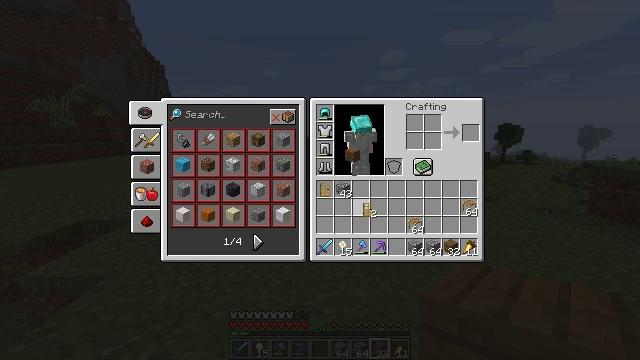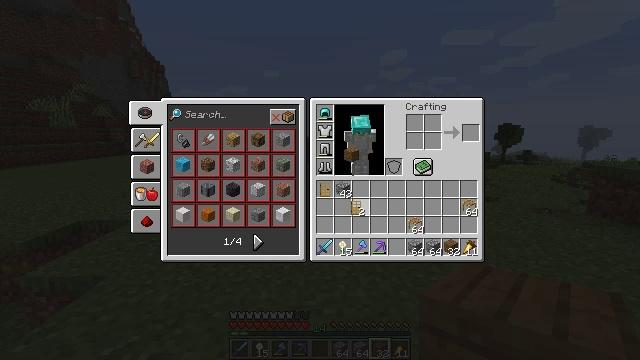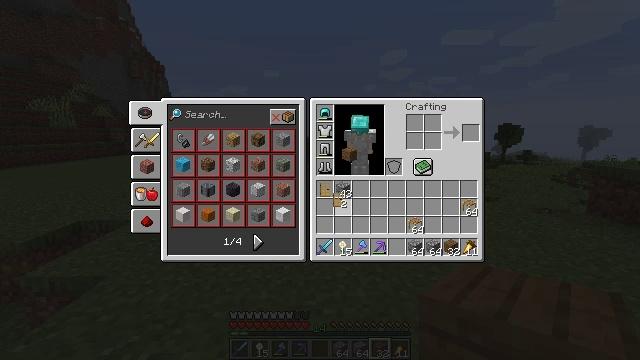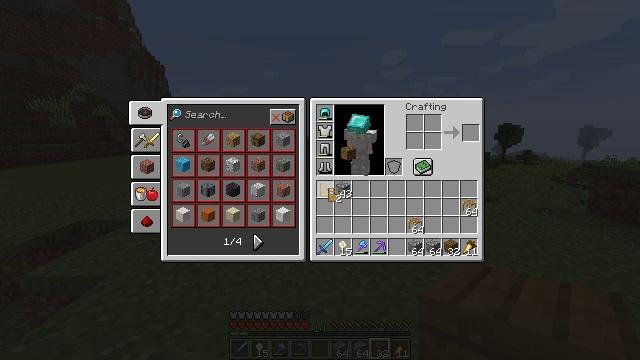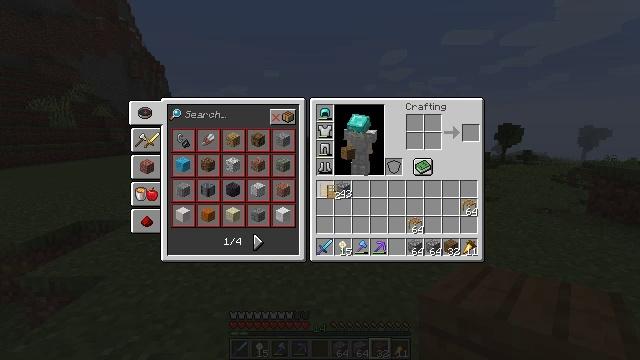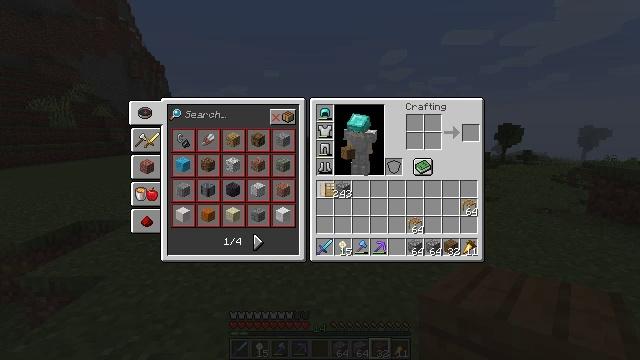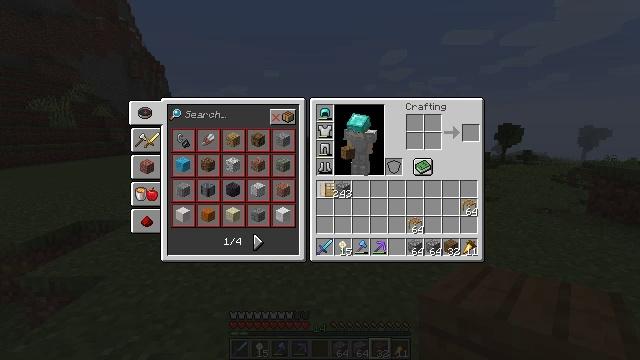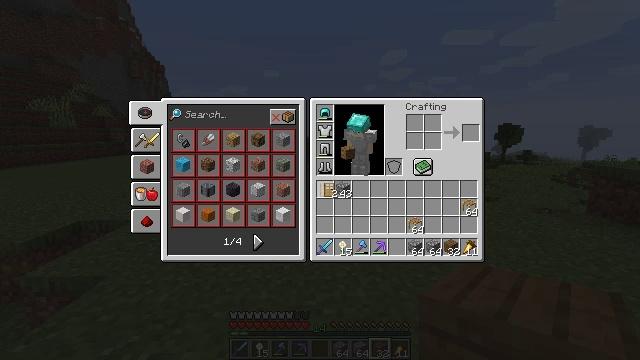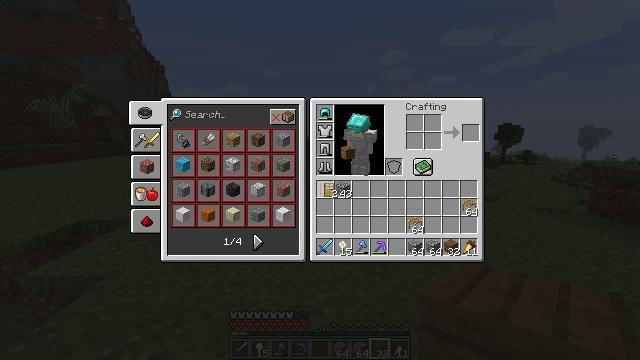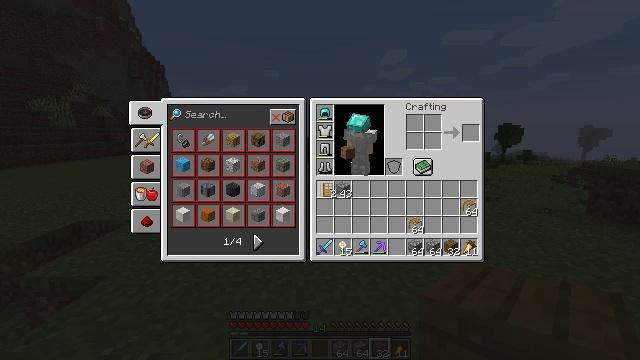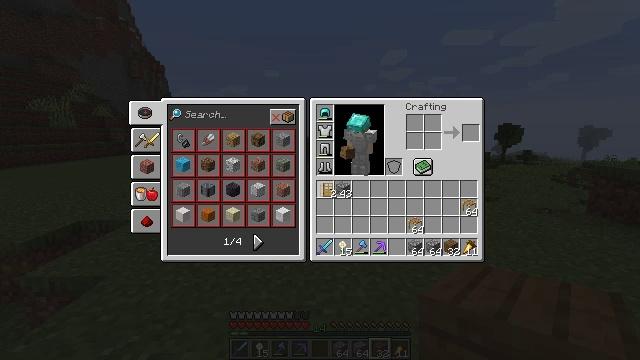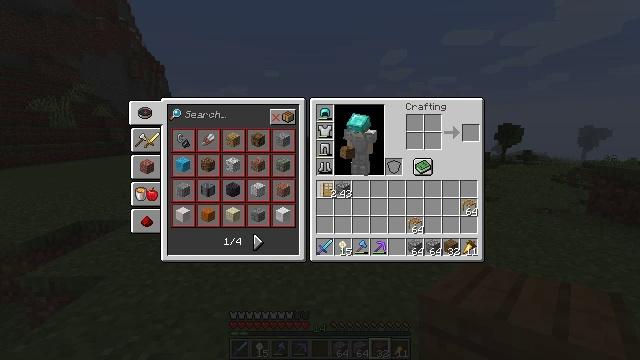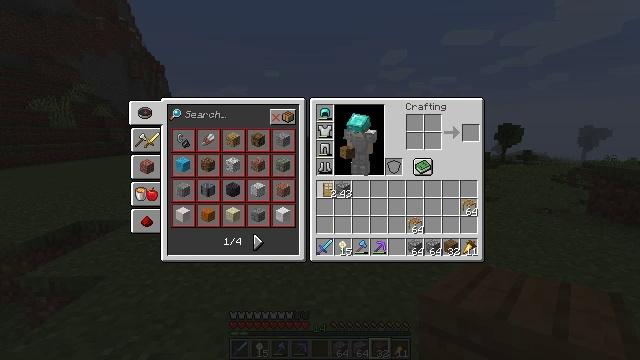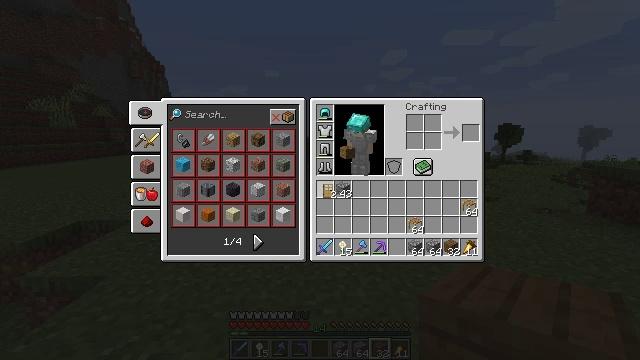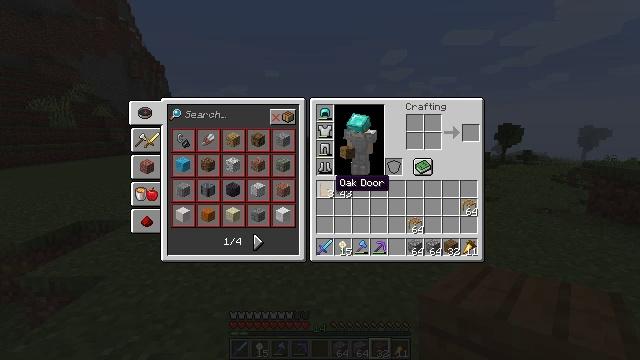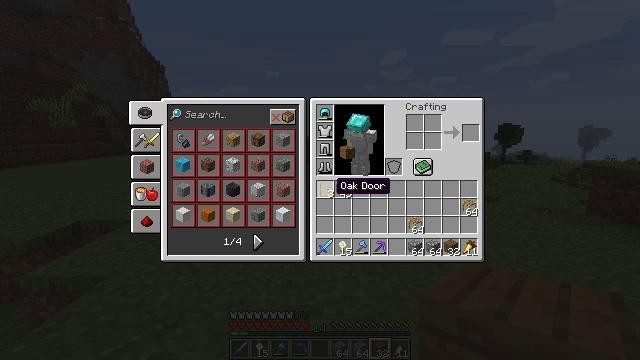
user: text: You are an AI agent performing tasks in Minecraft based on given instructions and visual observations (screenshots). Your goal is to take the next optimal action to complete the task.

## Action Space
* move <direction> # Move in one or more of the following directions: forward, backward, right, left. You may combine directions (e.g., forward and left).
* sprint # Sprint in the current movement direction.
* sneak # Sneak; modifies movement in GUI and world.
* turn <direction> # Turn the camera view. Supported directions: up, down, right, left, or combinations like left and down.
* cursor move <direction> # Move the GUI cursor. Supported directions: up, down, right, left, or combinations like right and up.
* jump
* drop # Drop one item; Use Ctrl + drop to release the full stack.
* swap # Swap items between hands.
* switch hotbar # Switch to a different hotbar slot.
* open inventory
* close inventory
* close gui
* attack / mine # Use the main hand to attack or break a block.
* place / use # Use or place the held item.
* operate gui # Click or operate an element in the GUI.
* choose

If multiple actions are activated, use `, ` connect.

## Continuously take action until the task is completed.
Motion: motion action
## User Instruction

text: Gather tall grass by hitting it.
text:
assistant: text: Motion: turn left
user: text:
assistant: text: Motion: turn left and up
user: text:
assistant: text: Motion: no_op
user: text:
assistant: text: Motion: no_op
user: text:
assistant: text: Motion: no_op
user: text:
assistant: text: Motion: no_op
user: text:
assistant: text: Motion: no_op
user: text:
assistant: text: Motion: no_op
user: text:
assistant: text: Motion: no_op
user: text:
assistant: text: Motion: no_op
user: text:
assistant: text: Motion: attack / mine
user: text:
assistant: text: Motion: attack / mine
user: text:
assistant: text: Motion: attack / mine
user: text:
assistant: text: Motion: no_op
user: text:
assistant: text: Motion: no_op
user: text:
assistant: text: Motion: no_op
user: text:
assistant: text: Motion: no_op
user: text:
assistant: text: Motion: no_op
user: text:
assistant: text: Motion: no_op
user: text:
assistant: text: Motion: no_op
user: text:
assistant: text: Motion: no_op
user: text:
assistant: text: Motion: no_op
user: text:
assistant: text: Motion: no_op
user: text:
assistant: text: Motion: no_op
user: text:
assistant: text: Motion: attack / mine
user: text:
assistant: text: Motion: attack / mine
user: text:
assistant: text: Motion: turn right
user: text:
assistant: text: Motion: turn right and down
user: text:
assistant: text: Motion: turn right and down
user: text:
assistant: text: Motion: turn down